Question: I have two fragments in main Activity (1st fragment, 2nd fragment). I replace the 1st fragment with the container view in the 'onCreate' method of main activity.
In the 2nd fragment there is a 'ListView' and when clicking an item on it, a new Activity starts as a detail.
But when I come back to the main Activity, the 1st fragment shows because of the It is in onCreate event.
I tried to use backstack as if backstack had my last fragment then show it. But in the onCreate method the back stack was always null.
Here is my 'onCreate' and replaceFragments method codes:
'''
@Override
protected void onCreate(Bundle savedInstanceState) {
Log.d("activity", "on create called");
super.onCreate(savedInstanceState);
setContentView(R.layout.activity_main);
android.support.v4.app.FragmentManager fm = getSupportFragmentManager();
int backStackCount = fm.getBackStackEntryCount();
if (backStackCount > 0){
for (int entry = 0; entry < fm.getBackStackEntryCount(); entry++) {
Log.i("back stack", "Found fragment: " + fm.getBackStackEntryAt(entry).getName());
}
} else {
Log.i("back stack", "backstack count is null");
MainFragment mainFragment = new MainFragment();
replaceFragments(mainFragment);
}
mActionBarMainBtn.setOnClickListener(new View.OnClickListener() {
@Override
public void onClick(View v) {
// setButtonsState(mActionMainBtnLineView);
if(mMainFragment == null){
mMainFragment = new MainFragment();
}
replaceFragments(mMainFragment);
}
});
mActionBarTransBtn.setOnClickListener(new View.OnClickListener() {
@Override
public void onClick(View v) {
// setButtonsState(mActionTransactionsBtnLineView);
if(mTransactionsFragment == null){
mTransactionsFragment = new TransactionsFragment();
}
replaceFragments(mTransactionsFragment);
}
});
}
public void replaceFragments(Fragment fragment){
android.support.v4.app.FragmentManager fragmentManager = getSupportFragmentManager();
String fragmentName = fragment.getClass().getName();
fragmentManager.beginTransaction()
.replace(R.id.container, fragment, fragmentName)
.addToBackStack(fragmentName)
.commit();
fragmentManager.executePendingTransactions();
if (fragmentName.equals(MainFragment.class.getName())) {
setButtonsState(mActionMainBtnLineView);
} else {
setButtonsState(mActionTransactionsBtnLineView);
}
}
'''
How to get back stack values in 'onCreate' method when come from an another activity?

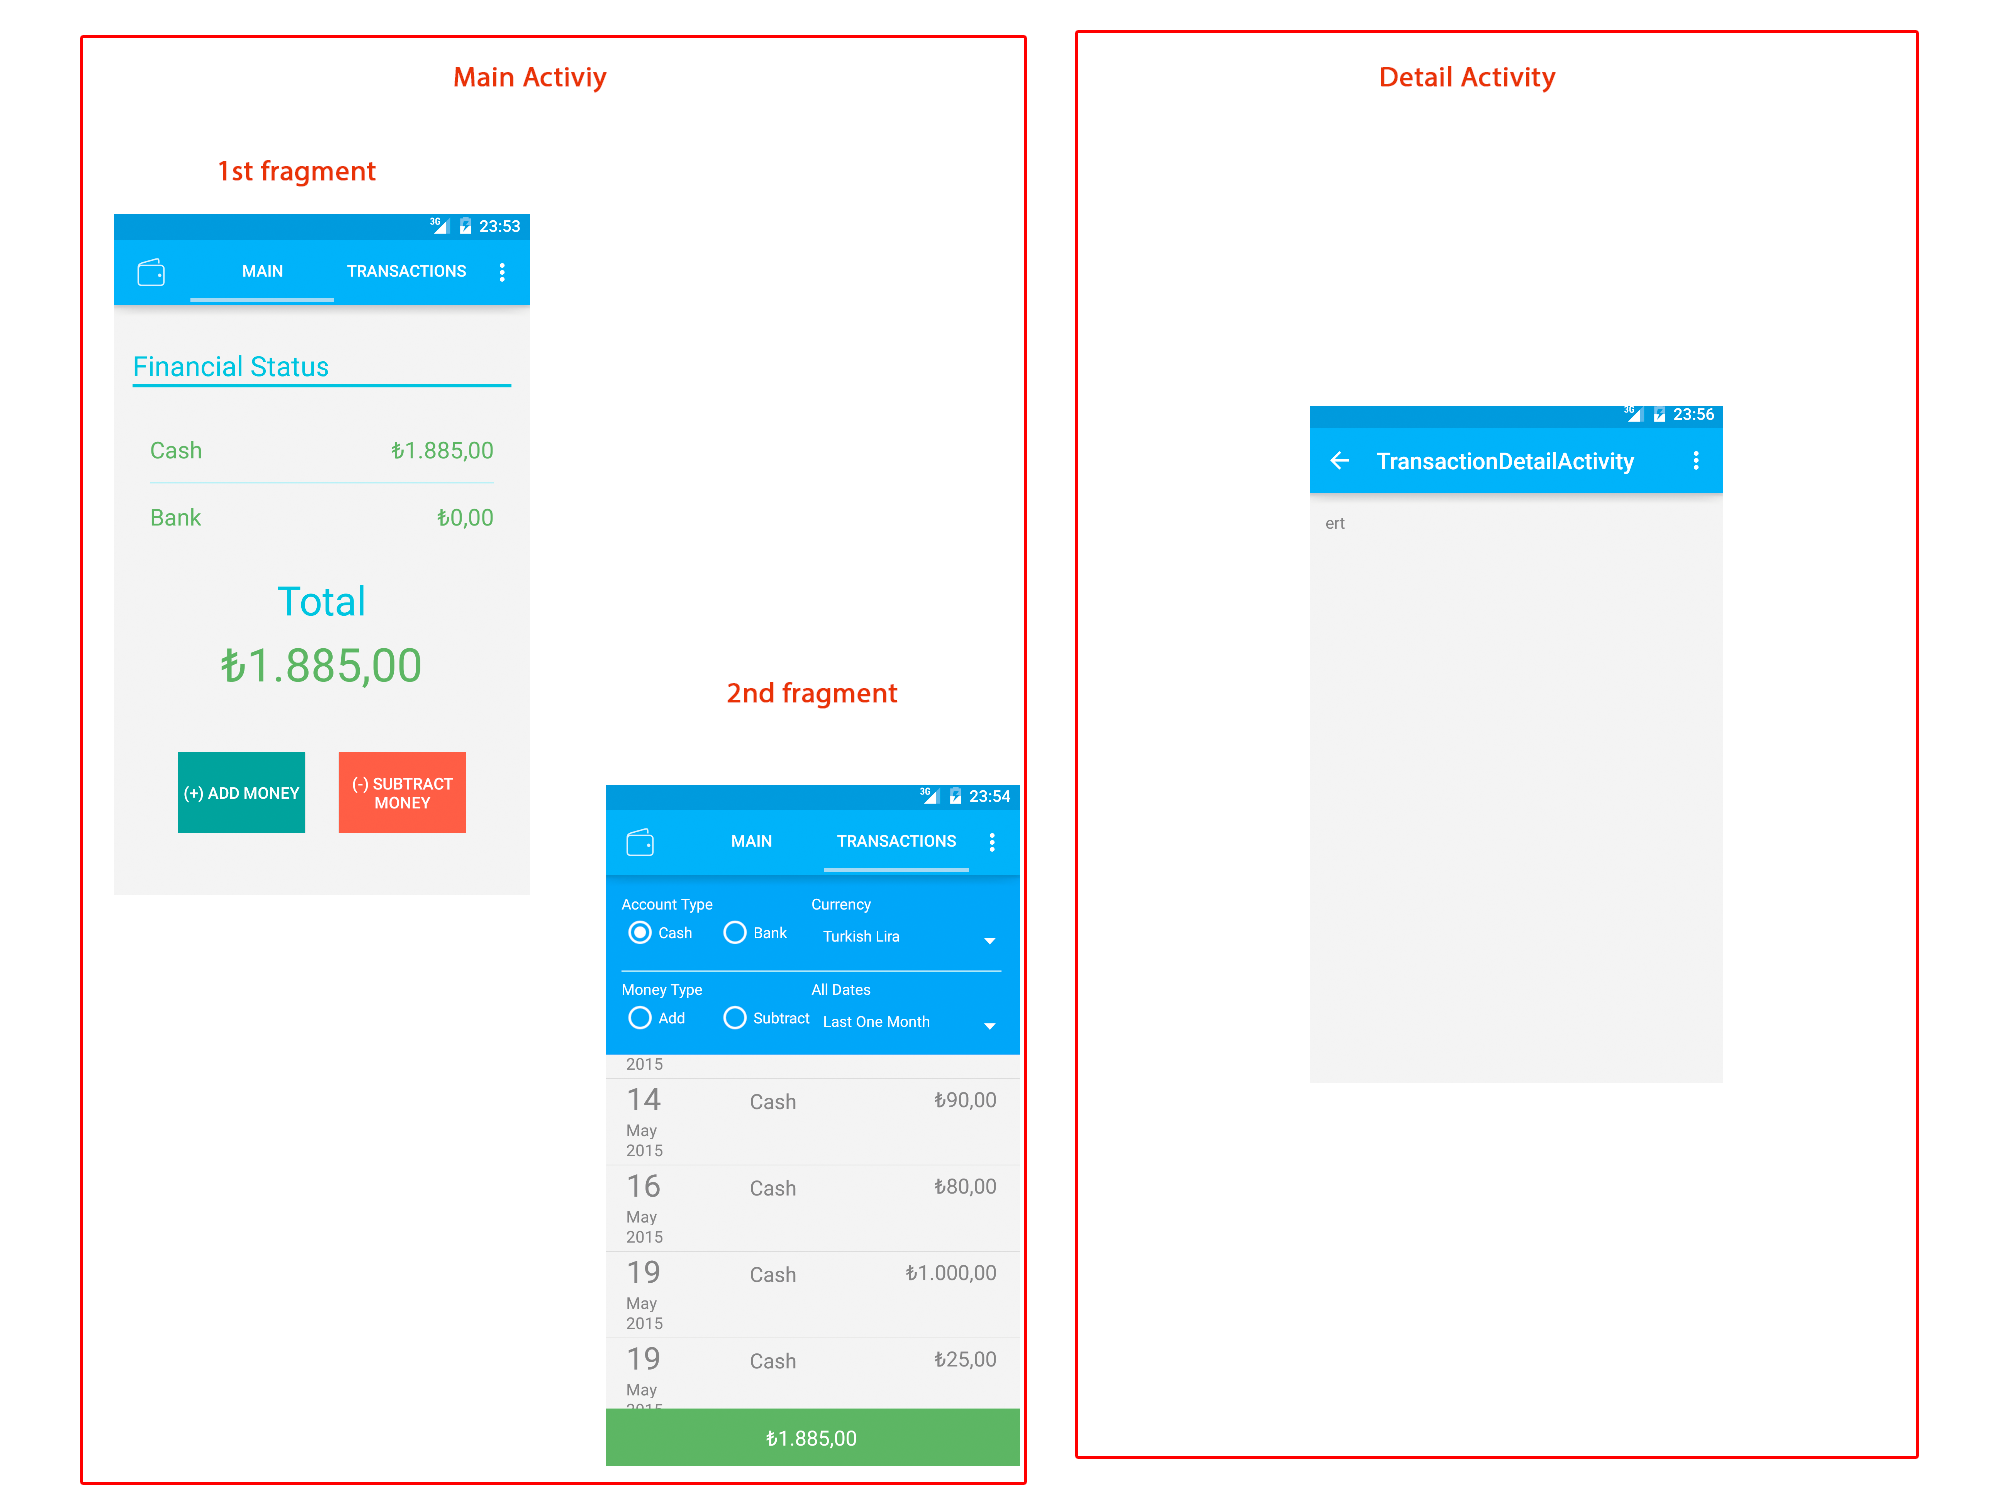
Answer: I found the solution for this isue.
When press the back button in the action bar, the returning activity's onCreate method called and bundle is null to handle the fragments.
To prevent this I added to my parent activty in manifest file.
Example manifest usage
'''
<activity
android:name=".MainActivity"
android:launchMode="singleTop" //Here is what I did.
android:label="@string/app_name"
android:theme="@style/MyWalletTheme"
android:uiOptions="splitActionBarWhenNarrow" >
<meta-data
android:name="android.support.UI_OPTIONS"
android:value="splitActionBarWhenNarrow" />
<intent-filter>
<action android:name="android.intent.action.MAINACTIVITY" />
<category android:name="android.intent.category.DEFAULT" />
</intent-filter>
</activity>
'''